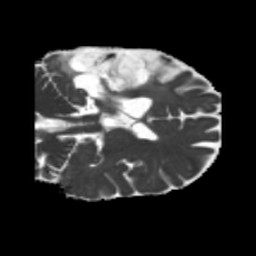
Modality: MD
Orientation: coronal
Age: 58
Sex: male
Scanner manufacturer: siemens
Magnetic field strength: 3 T
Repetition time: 5.25 s
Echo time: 0.08 s